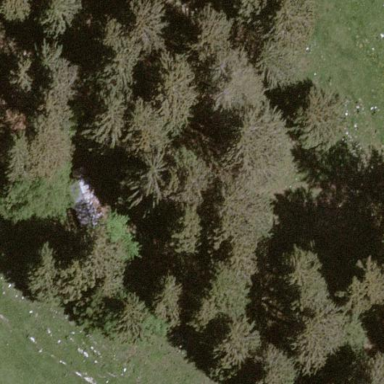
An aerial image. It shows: Forest area.